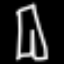
Label: pants